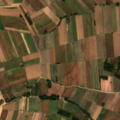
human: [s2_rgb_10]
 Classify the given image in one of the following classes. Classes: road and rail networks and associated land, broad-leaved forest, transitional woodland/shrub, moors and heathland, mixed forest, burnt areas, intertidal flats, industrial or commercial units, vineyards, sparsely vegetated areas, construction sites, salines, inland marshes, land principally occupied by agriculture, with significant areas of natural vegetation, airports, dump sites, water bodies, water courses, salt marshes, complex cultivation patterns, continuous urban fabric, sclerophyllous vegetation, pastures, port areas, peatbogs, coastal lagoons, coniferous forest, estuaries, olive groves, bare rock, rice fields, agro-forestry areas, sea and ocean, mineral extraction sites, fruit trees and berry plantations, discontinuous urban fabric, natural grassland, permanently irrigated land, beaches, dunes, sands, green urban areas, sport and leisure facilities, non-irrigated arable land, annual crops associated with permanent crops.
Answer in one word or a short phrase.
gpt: non-irrigated arable land, land principally occupied by agriculture, with significant areas of natural vegetation